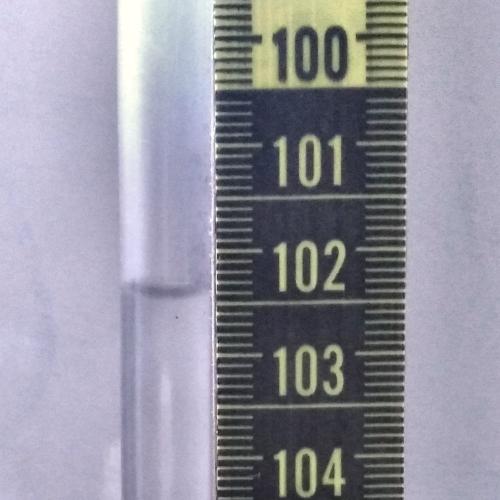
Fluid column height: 102.4 cm